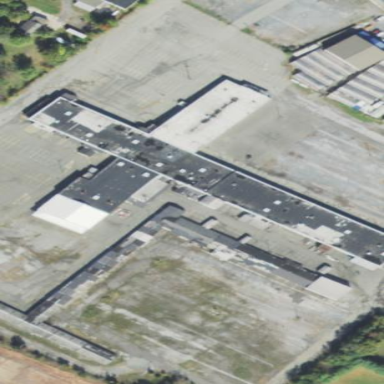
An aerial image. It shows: Commercial building serving as marketplace.